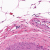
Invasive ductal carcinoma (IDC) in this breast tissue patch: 0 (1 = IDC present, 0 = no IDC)